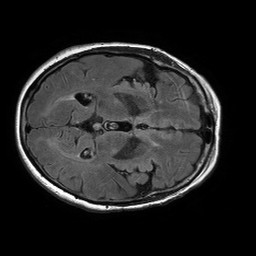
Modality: FLAIR
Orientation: axial
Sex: female
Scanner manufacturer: philips
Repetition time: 11 s
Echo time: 0.125 s